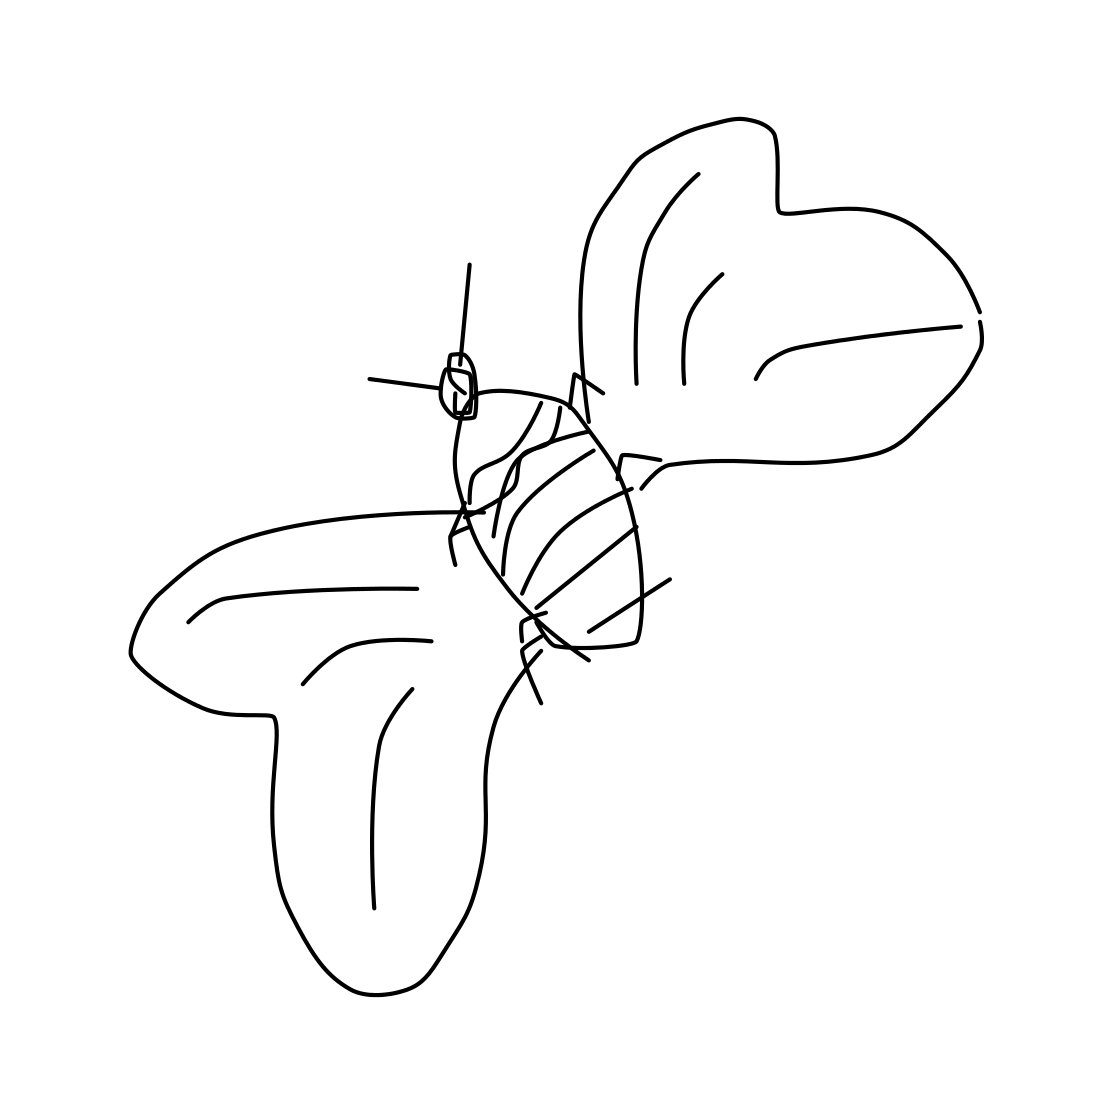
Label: bee